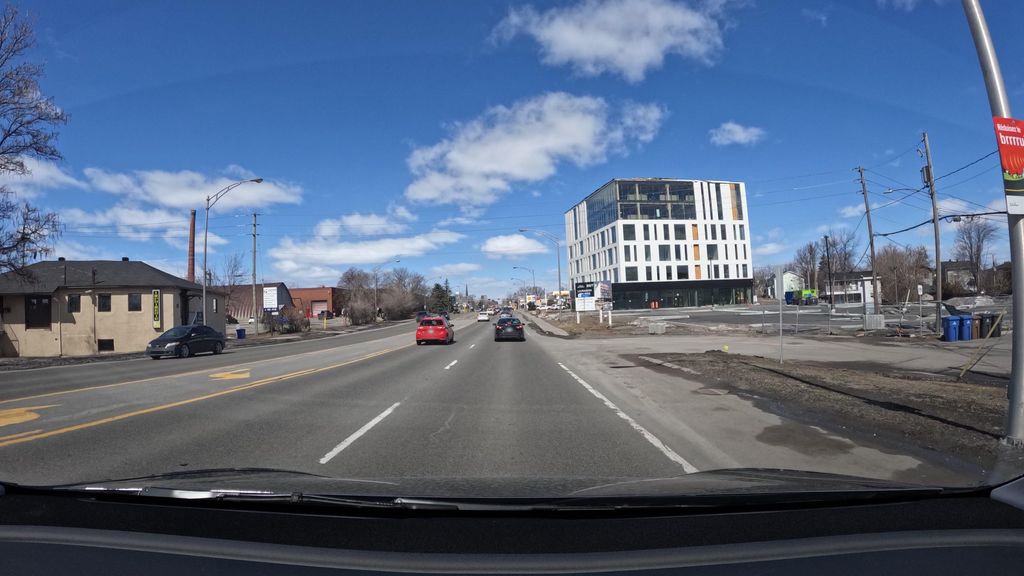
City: montreal